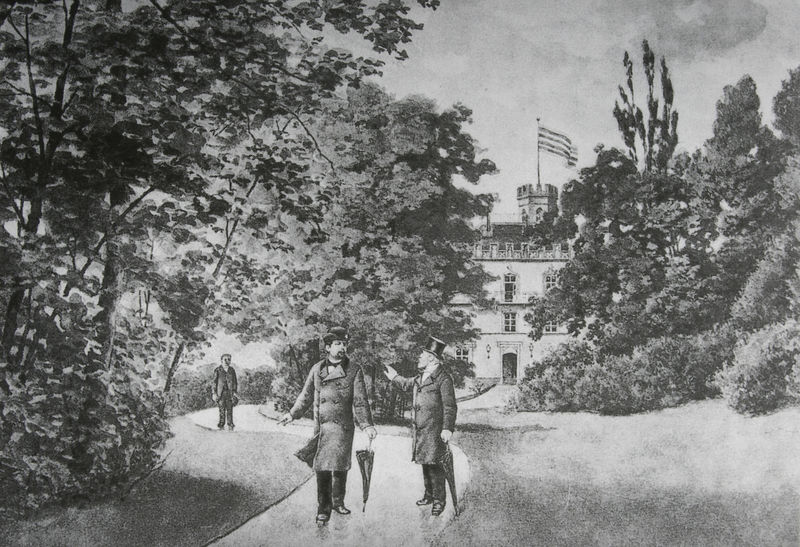
Titel: Ludwigs II. letzter Spaziergang mit Dr. Bernhard von Gudden im Park von Schloß Berg am 13. Juni 1886
Künstler: Heinrich Breling
Standort: (Seriendruck)
Schlagwörter: baum, blätter, hand, himmel, laub, mann, schatten, weiß, wolken, bäume, landschaft, fenster, geste, grau, hintergrund, hut, hüte, licht, männer, schwarz, tür, unterhalten, zeichnung, anlage, gebäude, gras, haus, park, rasen, regenschirm, schirm, schloss, weg, wiese, gespräch, herren, zylinder, anzug, stehen, büsche, gebüsch, gehen, pfad, mantel, drei, wald, turm, garten, fassade, fahne, flagge, grafik, graphik, spazieren, böschung, könig, streifen, zeigen, revers, zinnen, regen, melone, eingang, burg, türmchen, spaziergang, druck, schwarzweiss, lithografie, regenschirme, schirme, mäntel, laubbaum, arzt, flanieren, villa, bittsteller, herrenhaus, ludwig, abwehr, rufen, winken, herrschaftshaus, ludwig ii, kini, personal, zedern, starnberg, bowler, klinik, schrim, abweisen, abhalten, fernhalten, ludwik, fahe, gudden, schloss berg, gutten